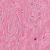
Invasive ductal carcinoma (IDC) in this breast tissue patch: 0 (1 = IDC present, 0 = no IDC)